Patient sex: M
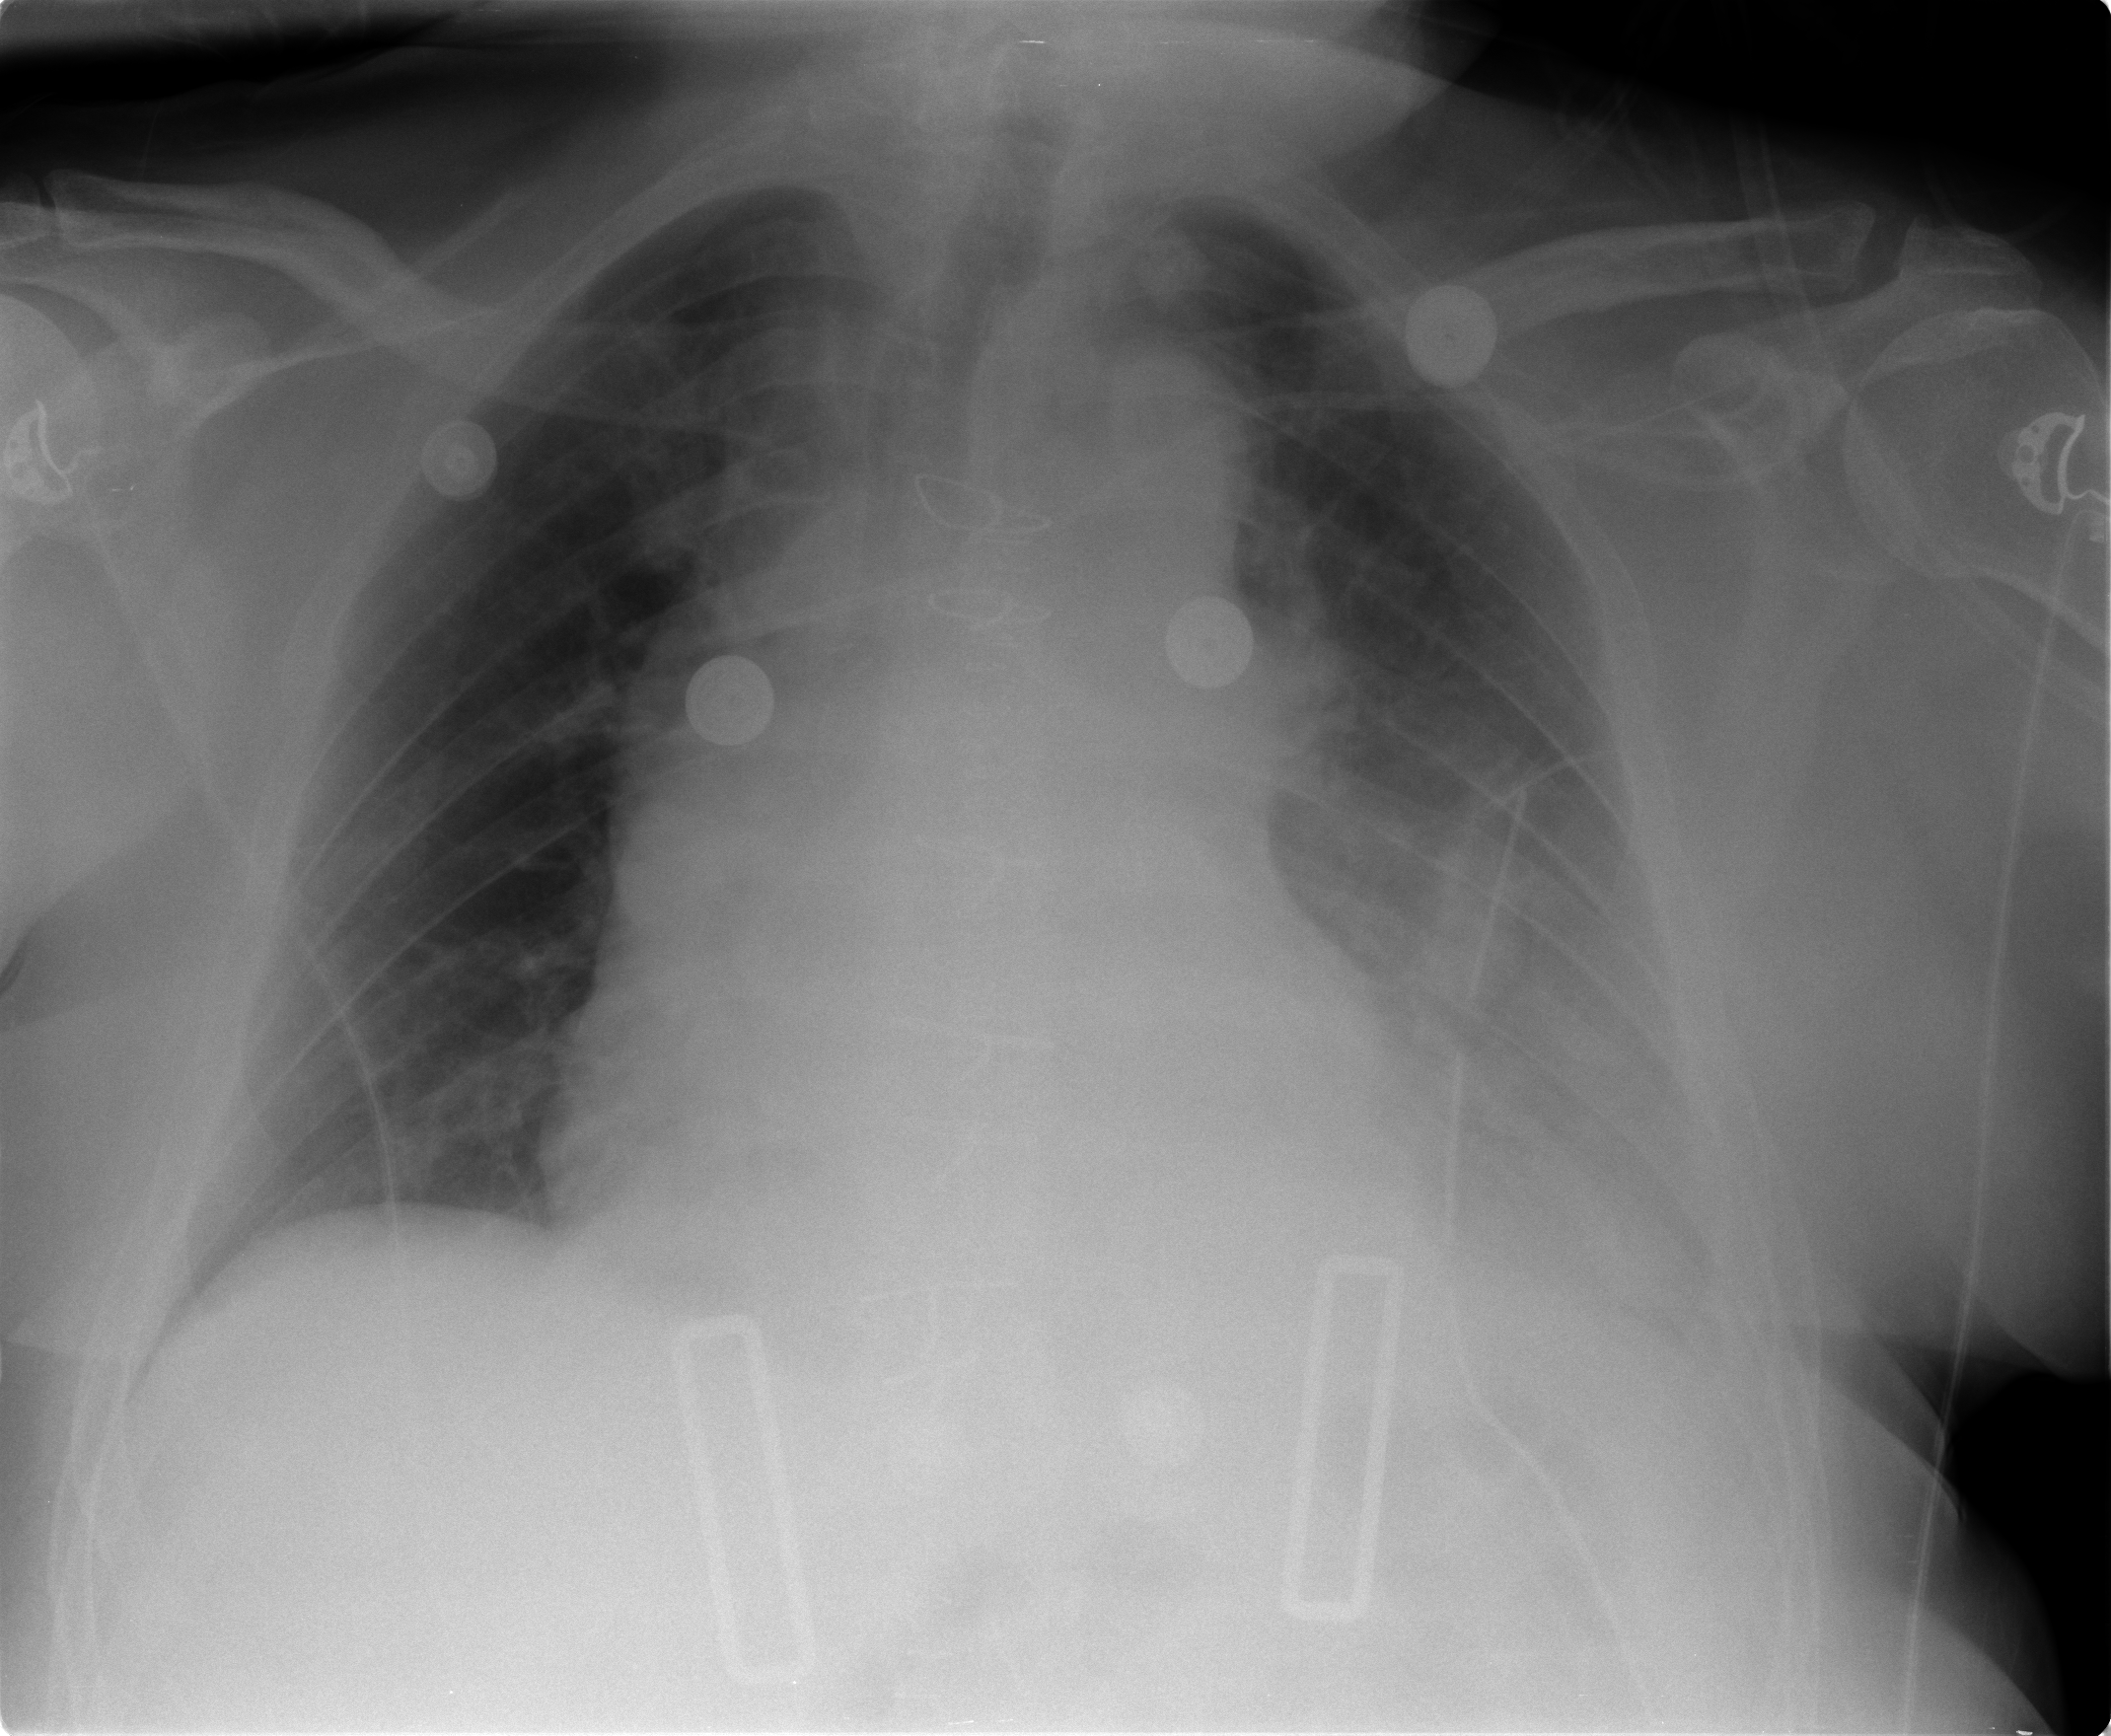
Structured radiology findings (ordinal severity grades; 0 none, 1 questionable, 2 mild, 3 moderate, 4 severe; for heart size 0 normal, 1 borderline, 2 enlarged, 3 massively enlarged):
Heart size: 2
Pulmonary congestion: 0
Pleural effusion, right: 0
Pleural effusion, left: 3
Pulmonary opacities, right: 0
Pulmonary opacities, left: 3
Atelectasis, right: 0
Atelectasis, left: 3